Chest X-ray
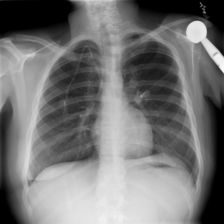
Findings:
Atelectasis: negative
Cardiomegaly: negative
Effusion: negative
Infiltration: negative
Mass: negative
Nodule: negative
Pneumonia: negative
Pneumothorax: negative
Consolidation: negative
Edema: negative
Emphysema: negative
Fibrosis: negative
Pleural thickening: negative
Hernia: negative